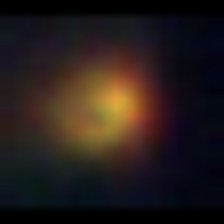
Taxon: NanoPlankton
Group: Other